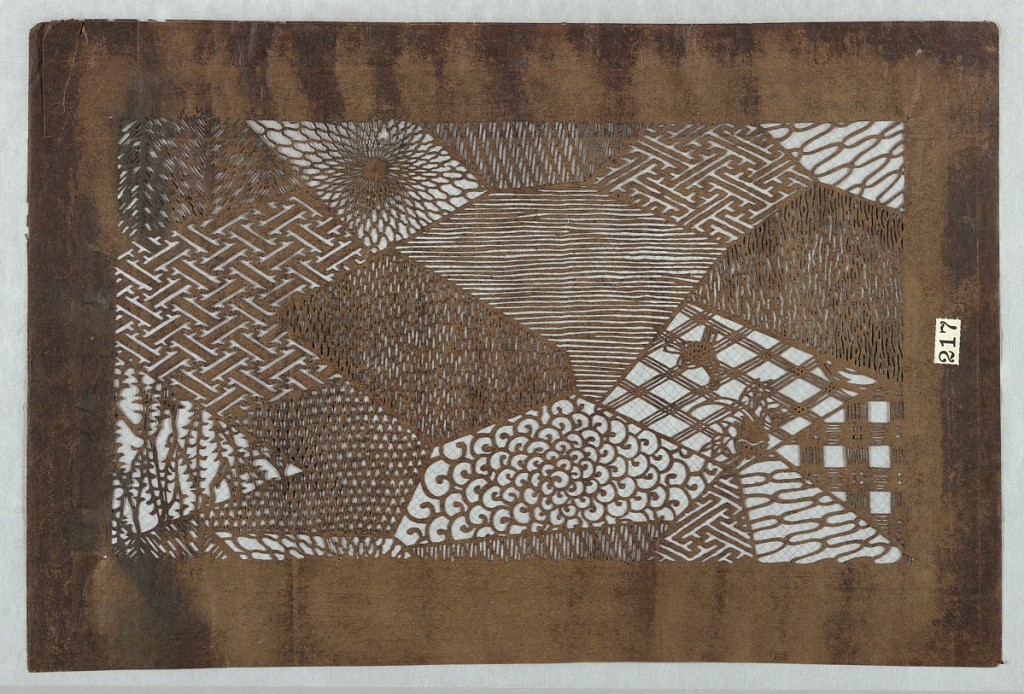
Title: Various Patterns Motif
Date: mid 18th - early 19th century
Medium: Mulberry paper (kozo washi) treated with fermented persimmon tannin (kakishibu), and silk threads (itoire)
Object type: Katagami
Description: Various designs such as key fret (ko tsunagi), fylfot (sayagata), lattice weaves, stripes, clover vines, and undulated waves are each depicted within a geometric shape.